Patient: sex M, age 59
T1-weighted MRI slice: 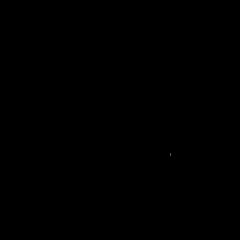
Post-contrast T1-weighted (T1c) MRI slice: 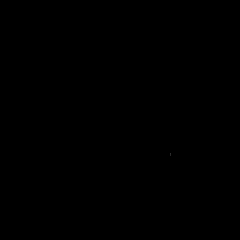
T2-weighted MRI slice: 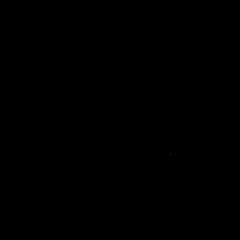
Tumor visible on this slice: no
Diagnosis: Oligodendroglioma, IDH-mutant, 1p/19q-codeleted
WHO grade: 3